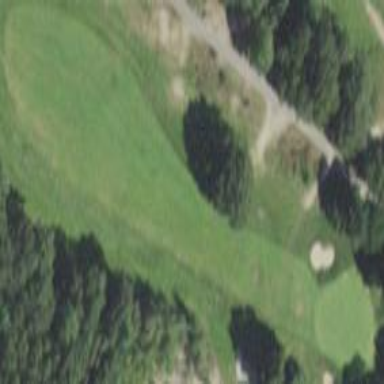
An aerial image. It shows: Grassy area designated as golf fairway.